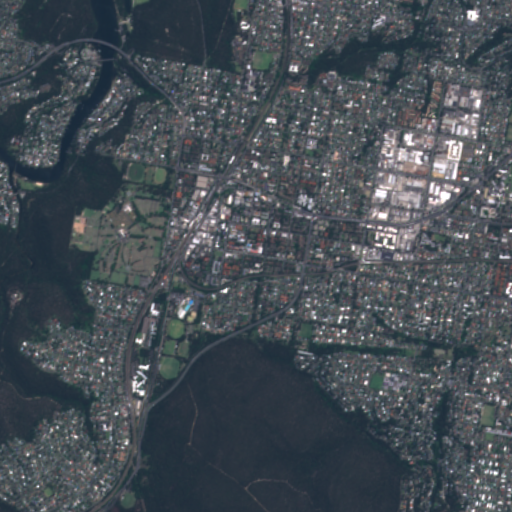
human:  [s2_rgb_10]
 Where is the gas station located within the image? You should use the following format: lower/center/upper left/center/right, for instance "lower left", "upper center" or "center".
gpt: The gas station is located in the center right of the image.
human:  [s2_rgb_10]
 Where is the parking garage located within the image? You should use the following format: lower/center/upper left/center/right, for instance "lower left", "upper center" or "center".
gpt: The parking garage is located in the center of the image.
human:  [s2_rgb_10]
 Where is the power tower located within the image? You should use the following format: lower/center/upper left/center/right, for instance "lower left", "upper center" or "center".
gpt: The power tower is located in the upper of the image.
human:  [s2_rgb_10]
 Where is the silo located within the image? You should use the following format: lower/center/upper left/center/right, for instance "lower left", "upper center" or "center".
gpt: The silo is located in the center right of the image.
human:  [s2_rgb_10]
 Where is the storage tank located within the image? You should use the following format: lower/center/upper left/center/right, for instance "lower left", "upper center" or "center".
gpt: The storage tank is located in the center right of the image.
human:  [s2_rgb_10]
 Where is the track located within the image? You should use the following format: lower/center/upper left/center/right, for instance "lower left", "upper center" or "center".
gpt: The track is located in the center left of the image.
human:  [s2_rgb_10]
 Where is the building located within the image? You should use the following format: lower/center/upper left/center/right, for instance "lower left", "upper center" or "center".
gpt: There is no building in the image.